Question: This code :
'''
$src = wp_get_attachment_image( get_the_ID(), 'medium' );
$url = wp_get_attachment_image_url( get_the_ID(), 'full' );
printf( '<p><a href="%s"><img src="%s"></a></p>', $url, $src );
'''
Produces this :

Which is this HTML
'''
<a href="http://www.dev.dev/wp-content/uploads/2017/12/p.png"><img src="<img width=" 300"="" class="attachment-medium size-medium" alt="" srcset="http://www.dev.dev/wp-content/uploads/2017/12/p-300x169.png 300w, http://www.dev.dev/wp-content/uploads/2017/12/p-768x432.png 768w, http://www.dev.dev/wp-content/uploads/2017/12/p-1024x576.png 1024w" sizes="(max-width: 300px) 100vw, 300px" height="169">"&gt;</a>
'''
Why is this?
I cannot see any problem with this code :
'''
printf( '<p><a href="%s"><img src="%s"></a></p>', $url, $src );
'''
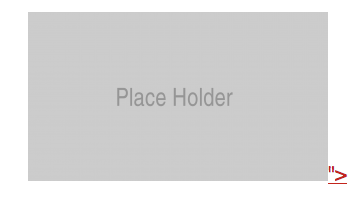
Answer: This is what i changed it to. Thanks for the point in the right direction B.Desai
'''
printf( '<p><a href="%s">%s</a></p>', $url, $src );
'''
<URL> HTML img element or empty string on failure.